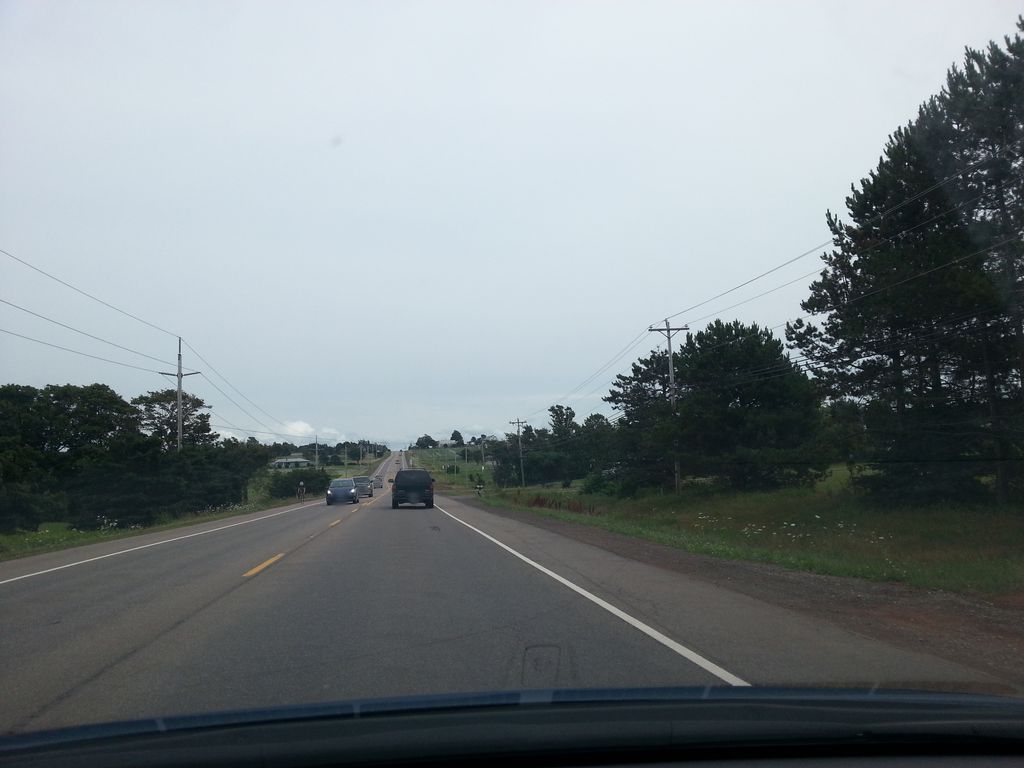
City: charlottetown